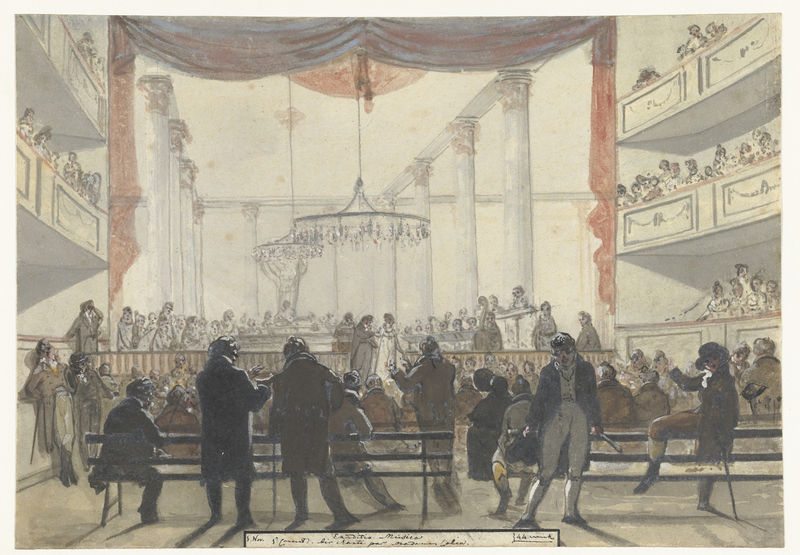
Titel: Exuditio Musica, Air chanté par madame Colin (dagboek, 1 november)
Künstler: Christiaan Andriessen
Standort: Amsterdam
Institution: Rijksmuseum
Schlagwörter: schatten, aquarell, menschen, hüte, männer, raum, szene, säulen, zeichnung, rot, vorhang, theater, stock, balkon, schrift, gehstock, bank, empore, saal, kronleuchter, balkone, logen, ränge, girlanden, 19 jahrhundert